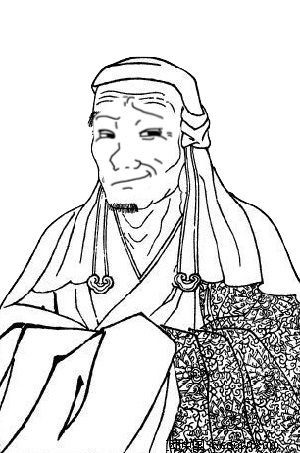
Label: 5_Smugjak